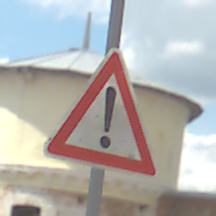
Verkehrszeichen: Gefahrenstelle
Umgebung: Outdoor, Suburban
Tageszeit: Midday
Wetter: PartlyCloudy
Licht: Natural
Jahreszeit: NotSpecified
Kontrast: HighContrast